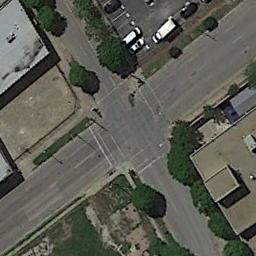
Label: intersection